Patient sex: F
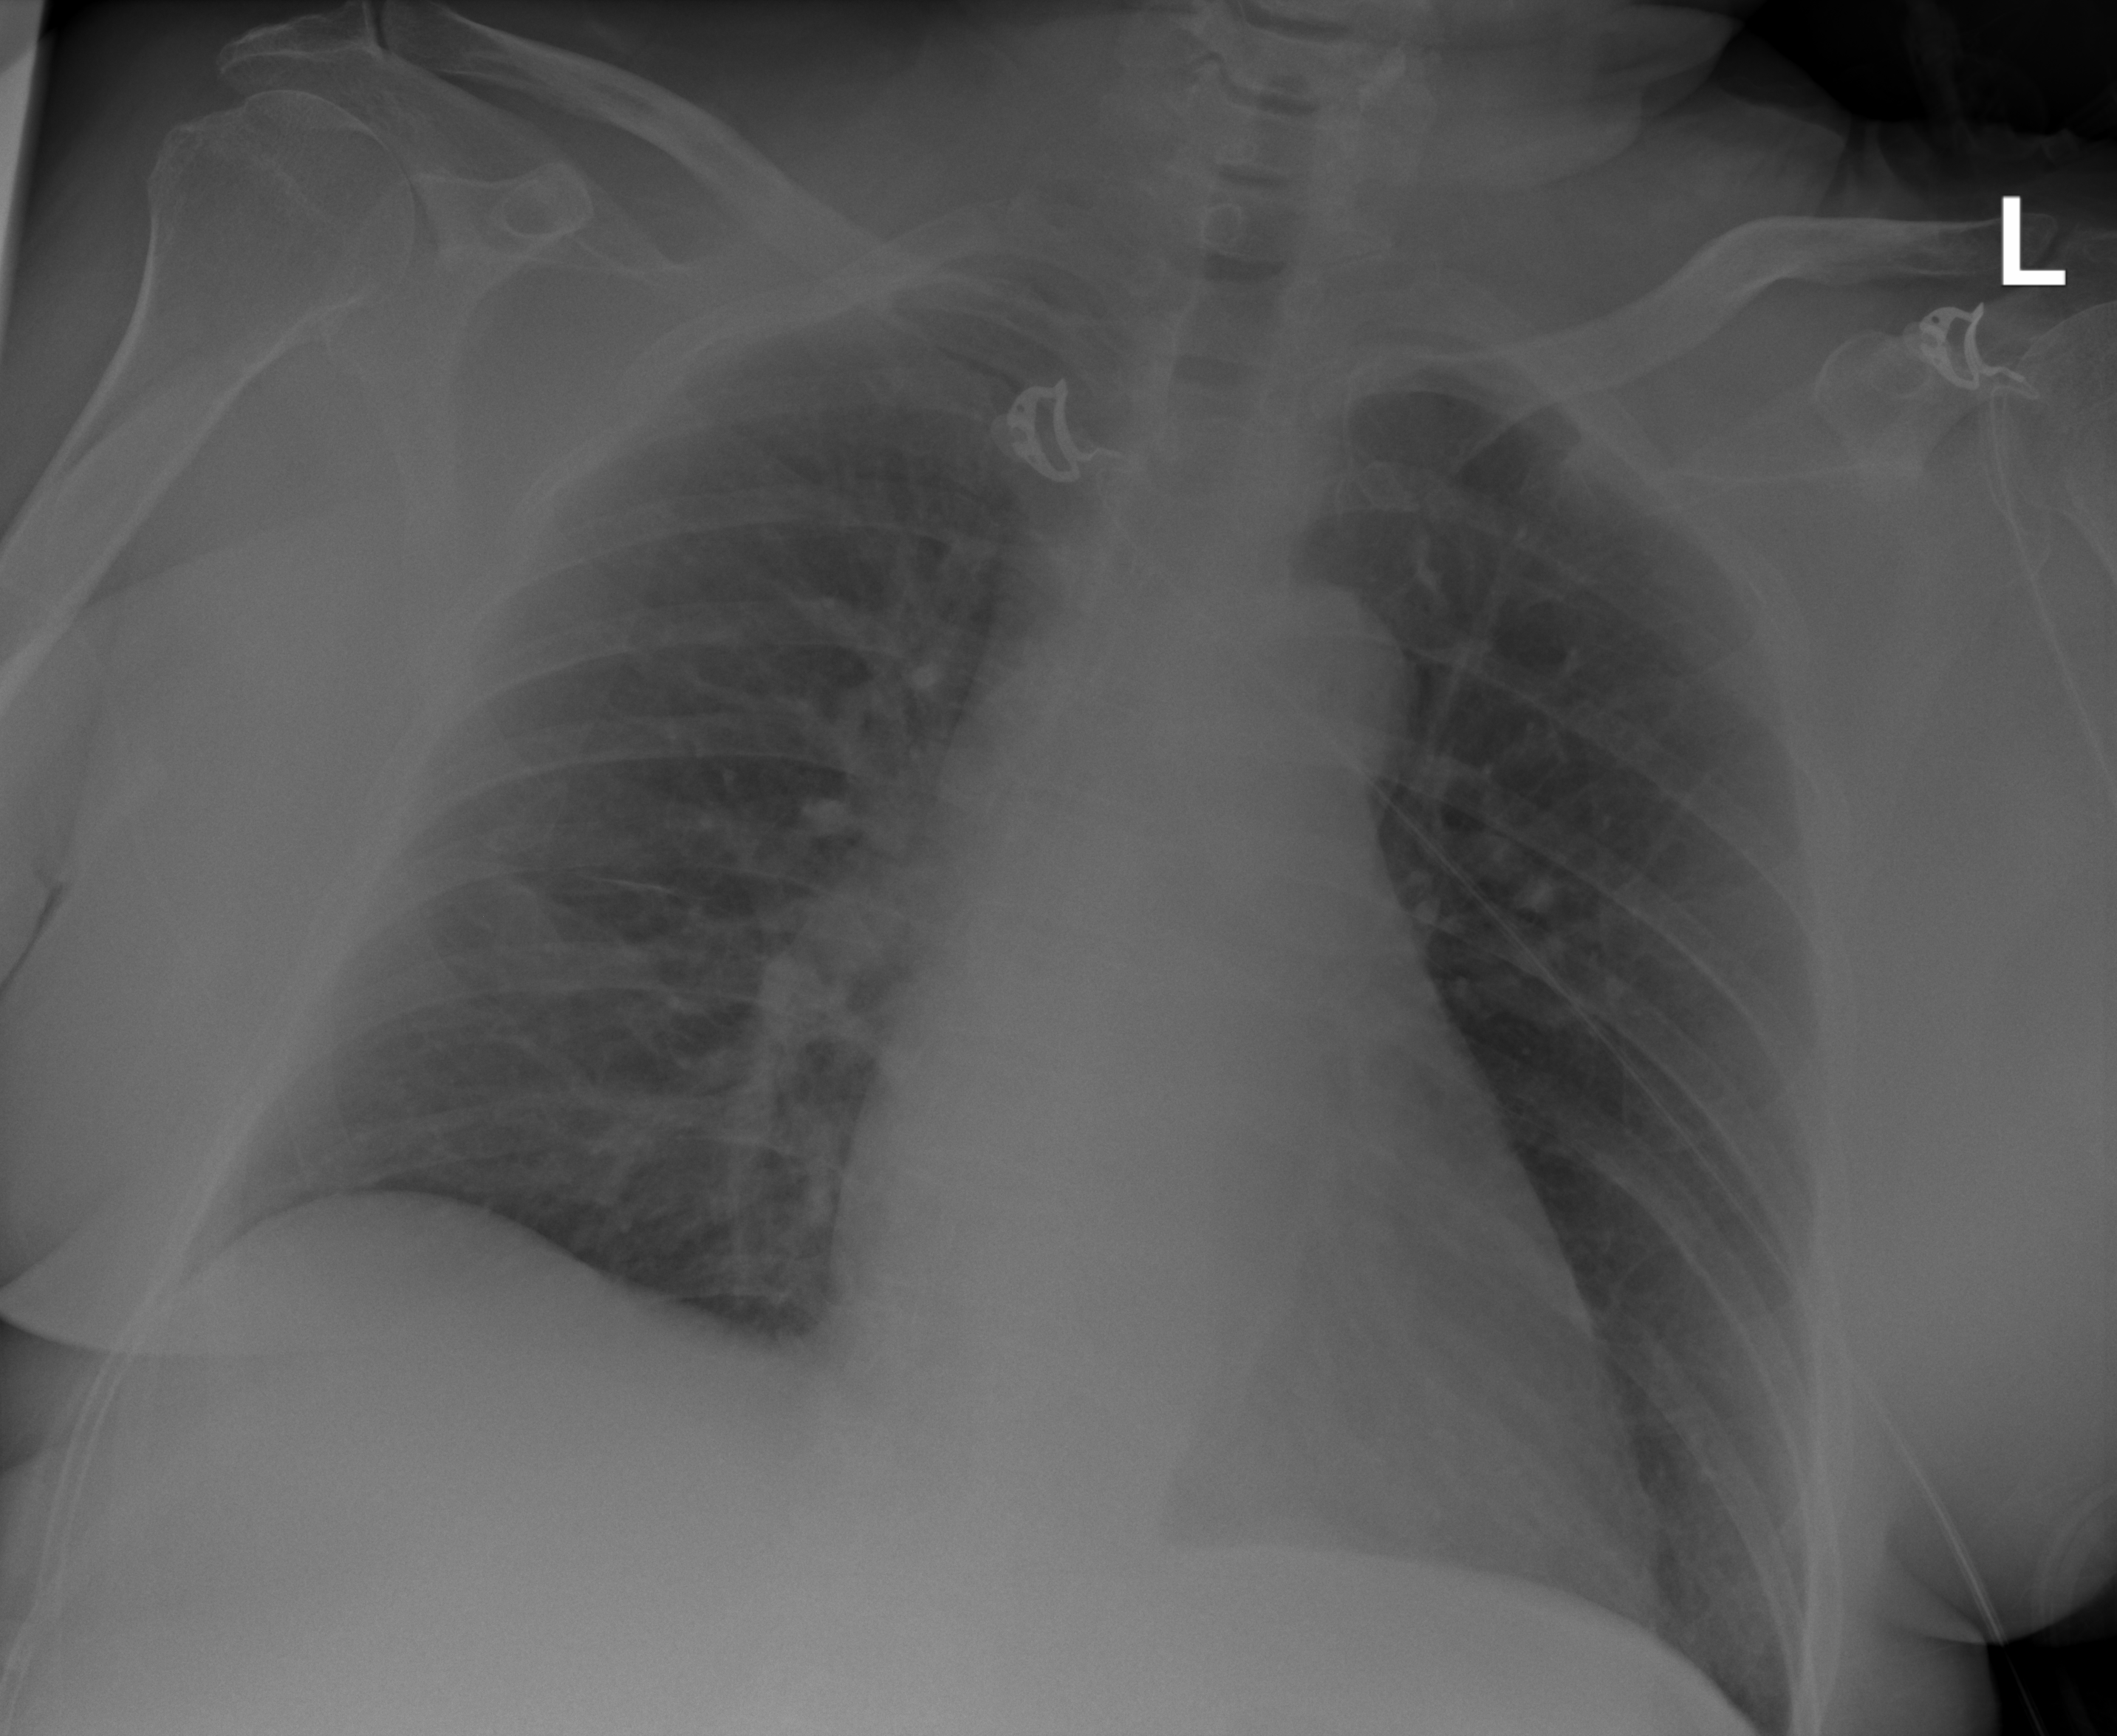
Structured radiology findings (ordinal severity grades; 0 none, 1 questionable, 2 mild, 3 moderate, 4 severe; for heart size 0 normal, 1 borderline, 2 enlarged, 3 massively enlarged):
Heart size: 2
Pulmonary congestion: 2
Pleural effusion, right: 0
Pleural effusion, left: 0
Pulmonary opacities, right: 0
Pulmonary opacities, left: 0
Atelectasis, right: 2
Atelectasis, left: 0